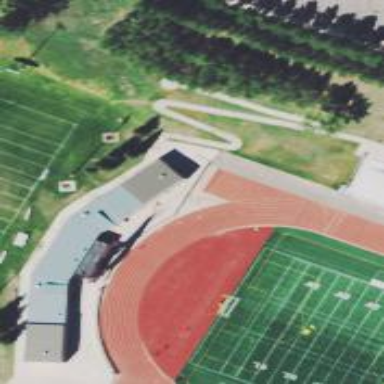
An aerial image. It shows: Track in leisure land.